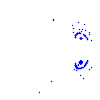
Particle: electron